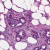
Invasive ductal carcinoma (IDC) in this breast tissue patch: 0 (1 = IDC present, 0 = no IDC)